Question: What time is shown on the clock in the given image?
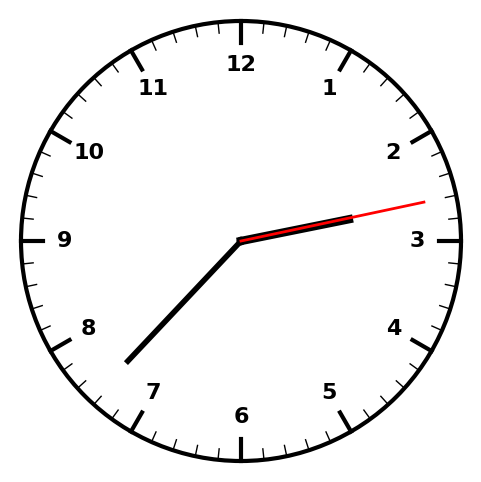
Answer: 02:37:13